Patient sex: M
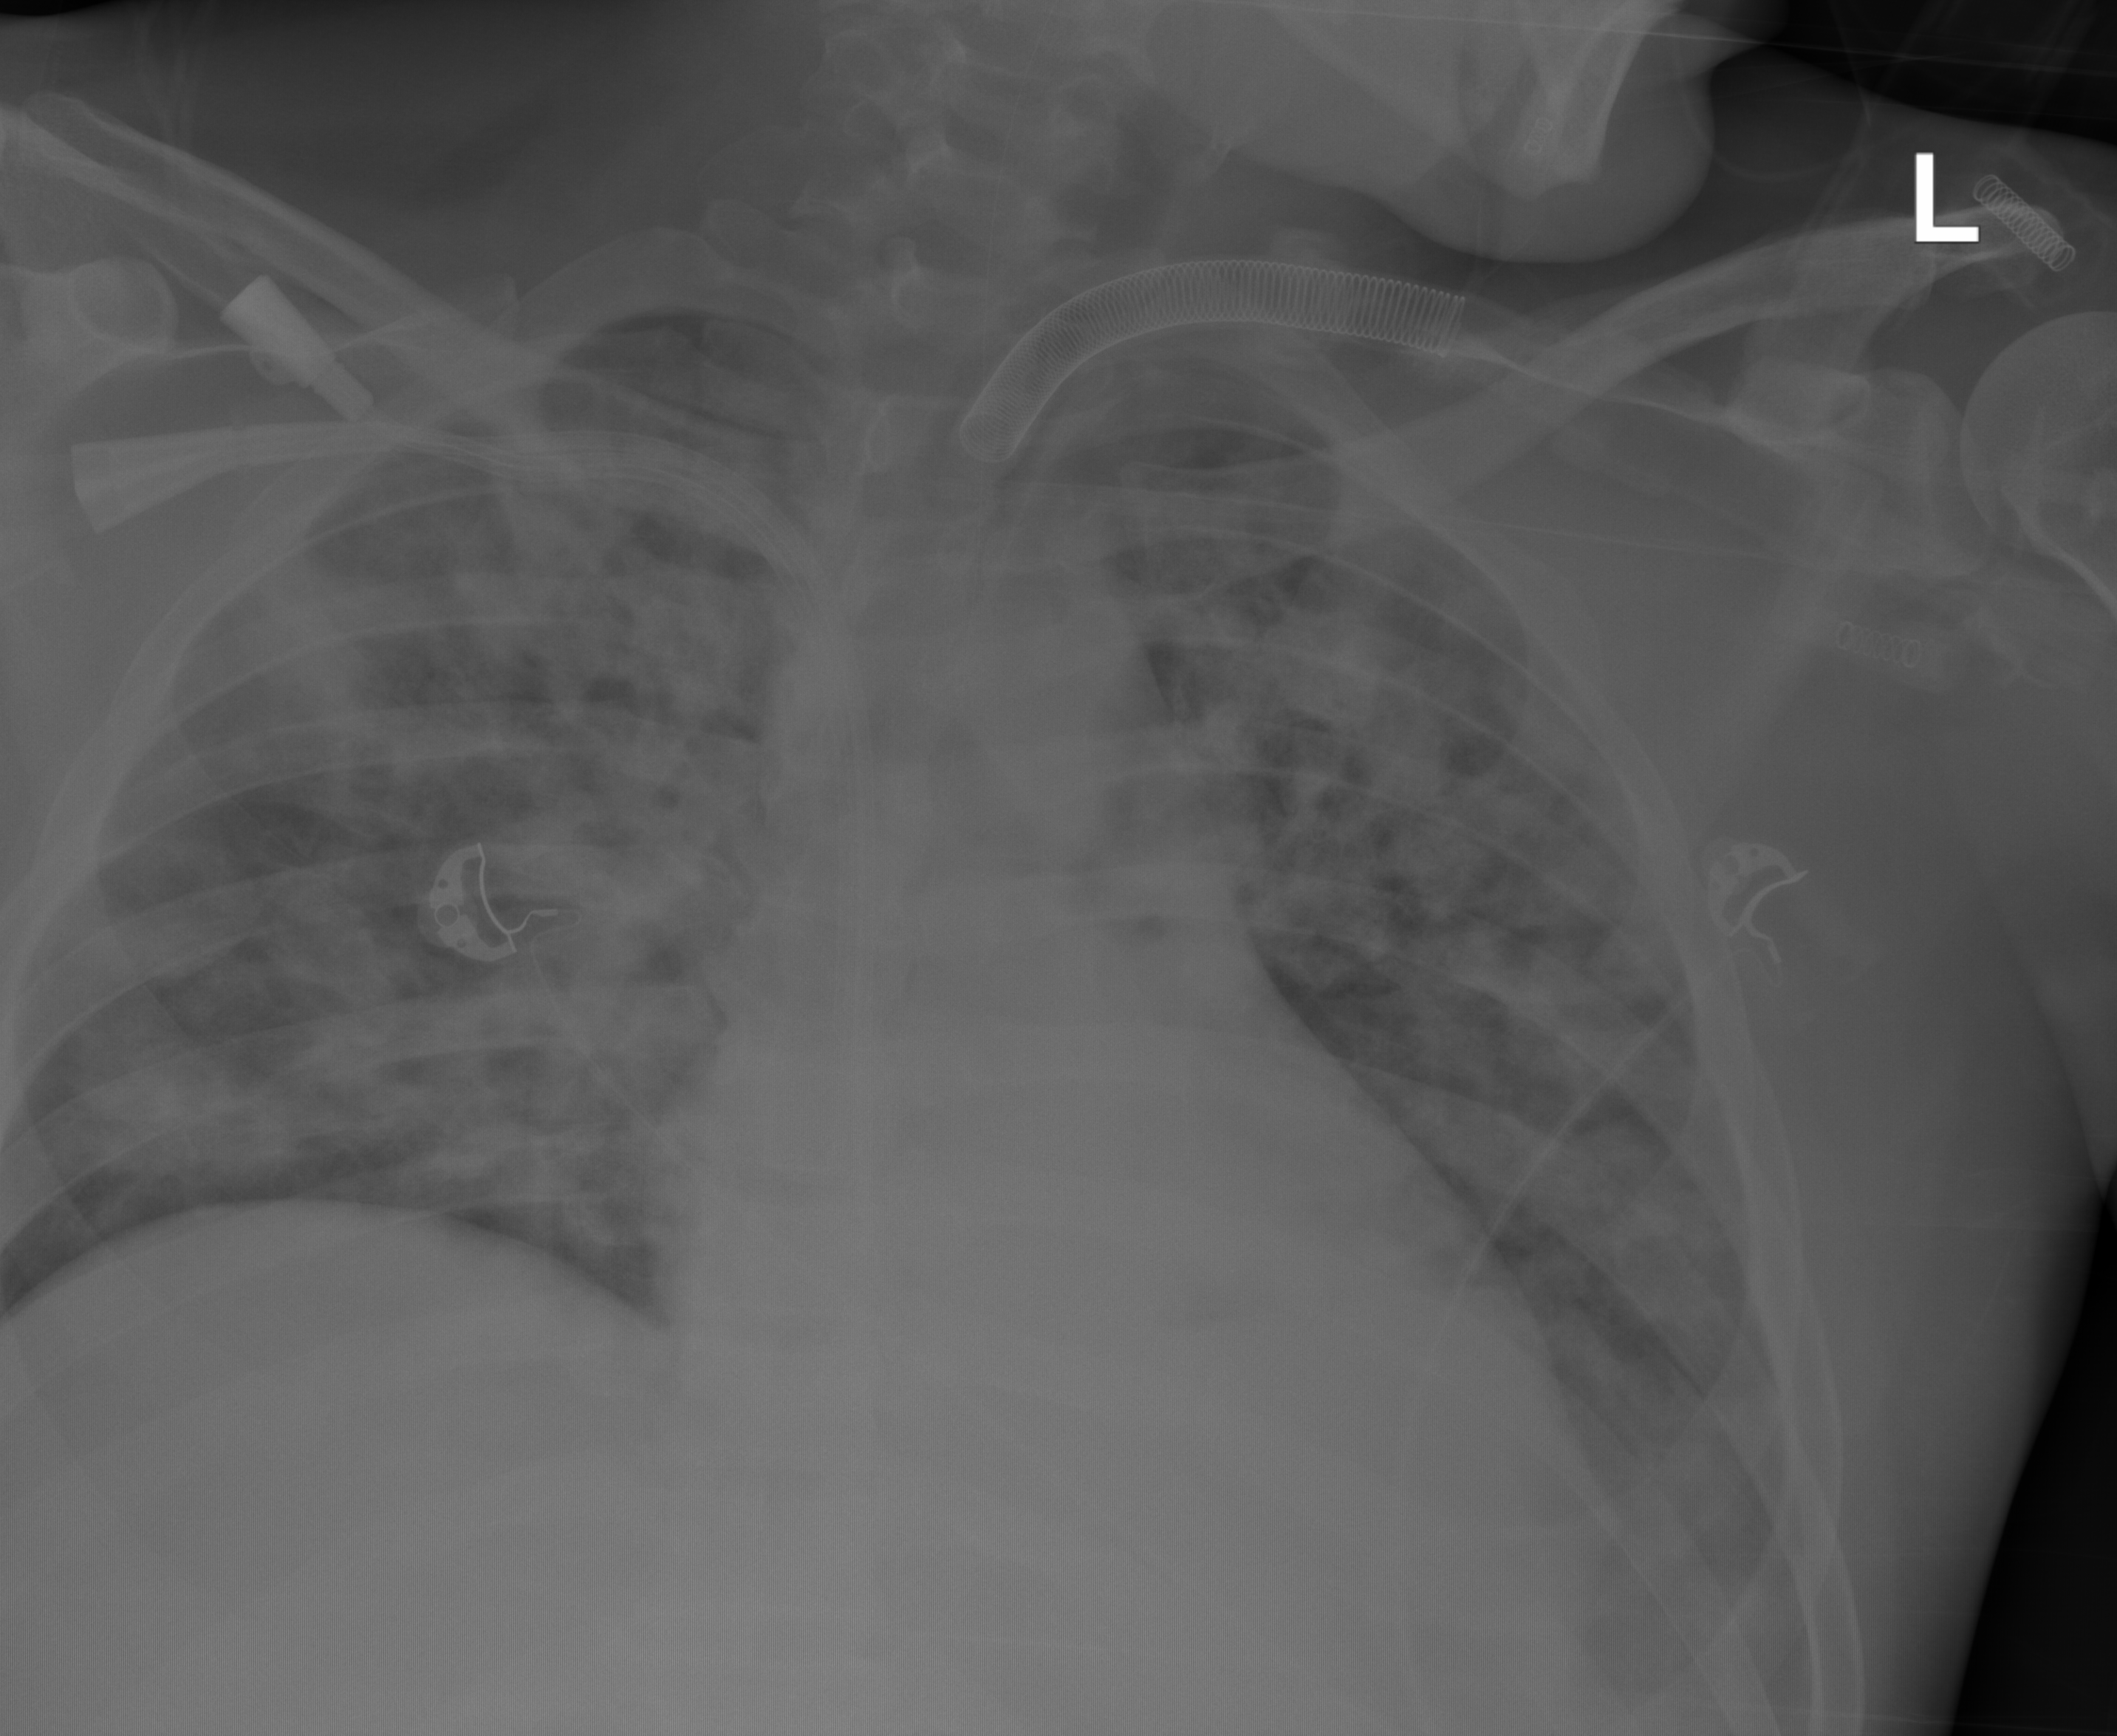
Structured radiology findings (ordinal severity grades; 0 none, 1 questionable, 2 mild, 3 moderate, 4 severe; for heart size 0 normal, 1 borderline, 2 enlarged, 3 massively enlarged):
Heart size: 0
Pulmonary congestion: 0
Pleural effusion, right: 0
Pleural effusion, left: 1
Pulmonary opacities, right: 3
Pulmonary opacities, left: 3
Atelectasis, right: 0
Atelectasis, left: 0